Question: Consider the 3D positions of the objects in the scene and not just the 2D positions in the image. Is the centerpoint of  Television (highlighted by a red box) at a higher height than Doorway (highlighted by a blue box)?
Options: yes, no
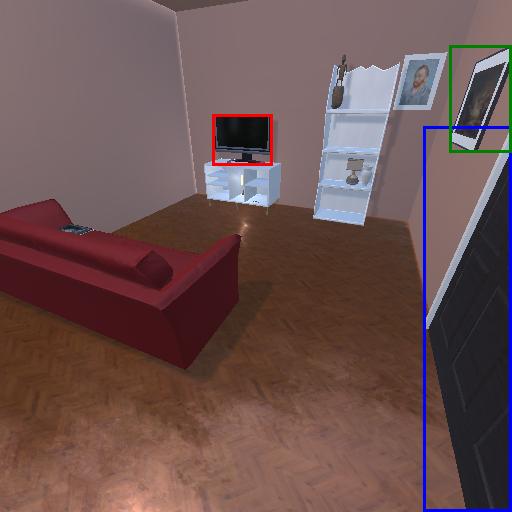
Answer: yes